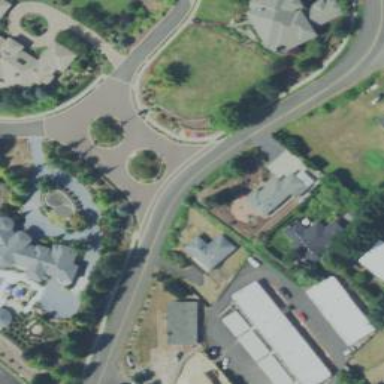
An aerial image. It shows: Tertiary road with sidewalk on the left.